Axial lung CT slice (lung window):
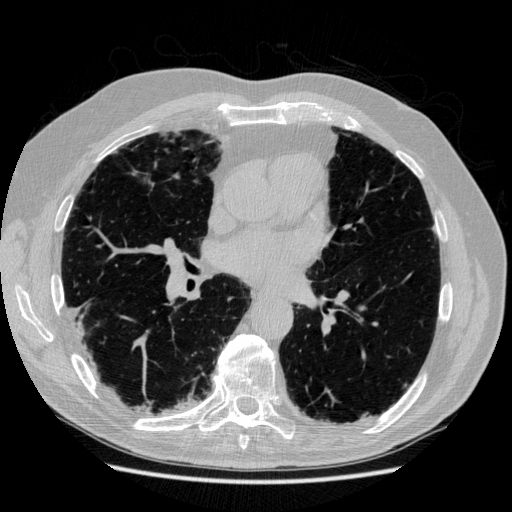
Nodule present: no